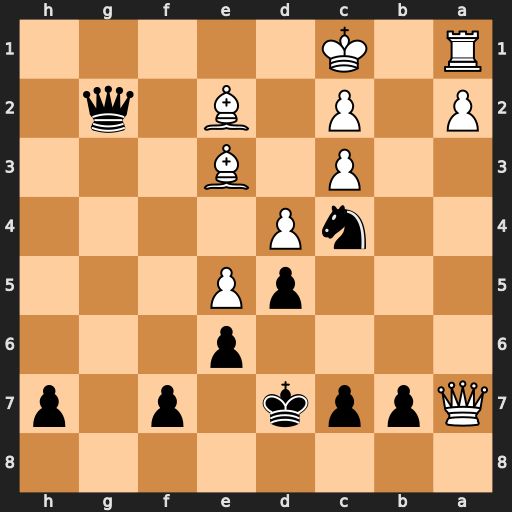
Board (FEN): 8/Qppk1p1p/4p3/3pP3/2nP4/2P1B3/P1P1B1q1/R1K5
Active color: b
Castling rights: -
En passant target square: -
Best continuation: Qxe2 Qa4+ c6 Kb1 Qxe3 a3 Qxc3 Qb4 Nd2+